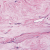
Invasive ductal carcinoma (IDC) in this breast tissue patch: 1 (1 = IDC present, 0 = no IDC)